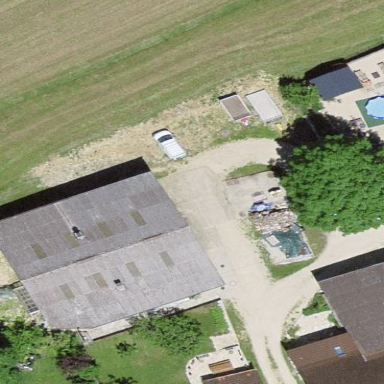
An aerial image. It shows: Warehouse.